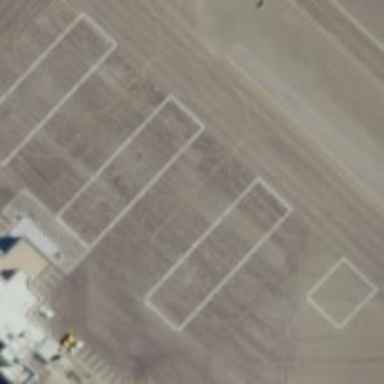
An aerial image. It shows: Image of taxiway at airport.